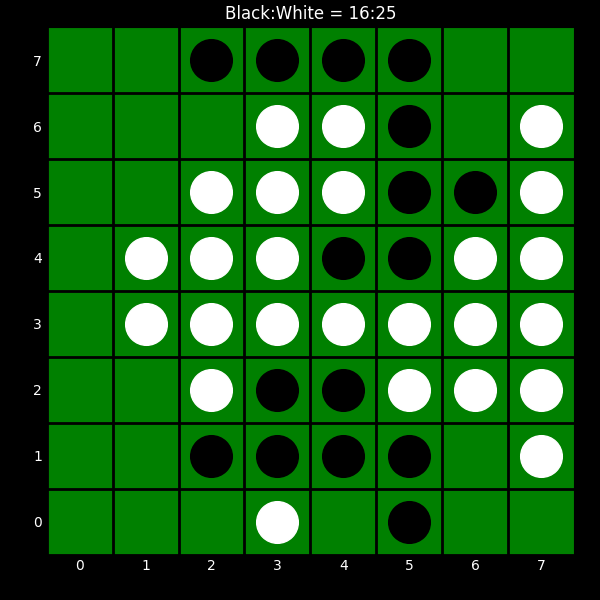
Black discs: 16
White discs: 25